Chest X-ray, AP view. Patient: 20 years old, sex F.
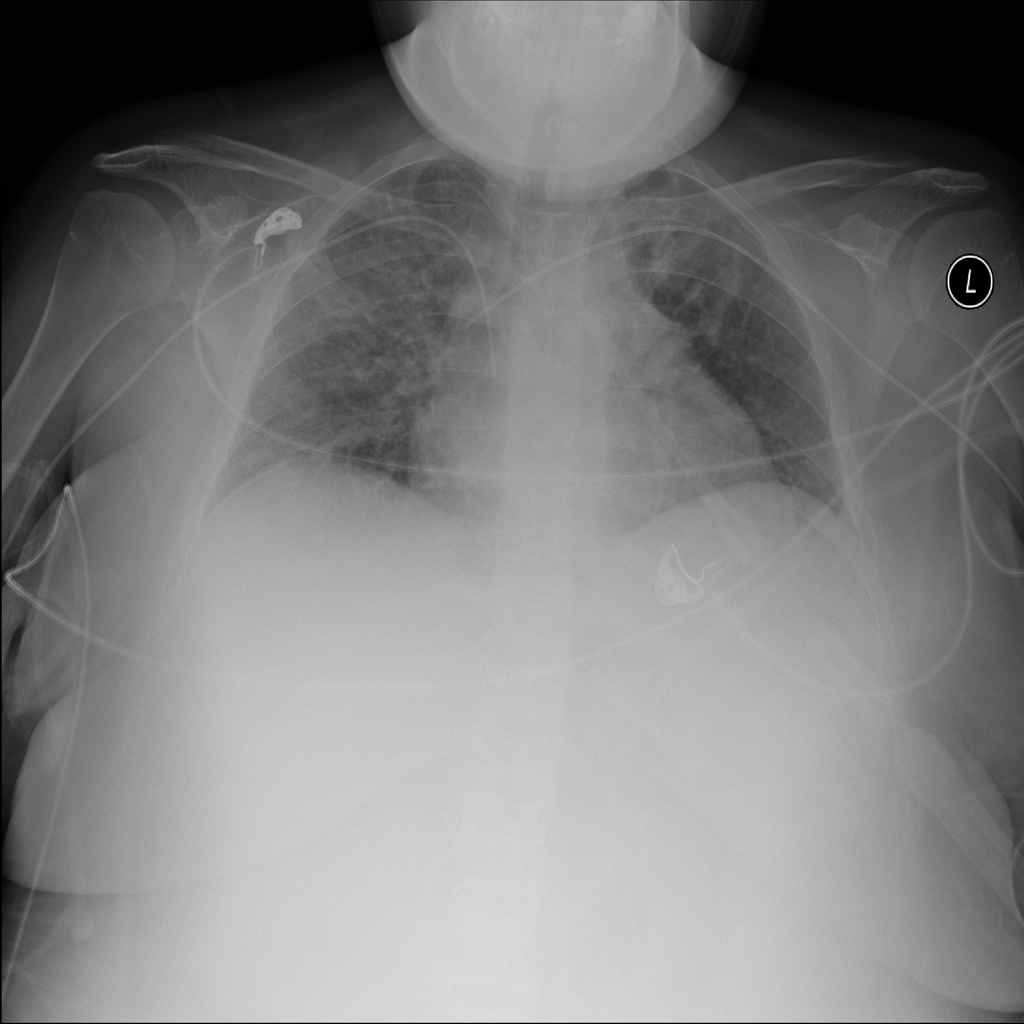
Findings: Infiltration